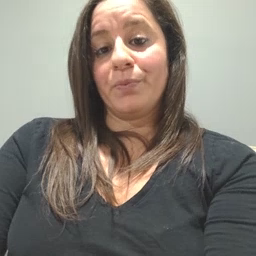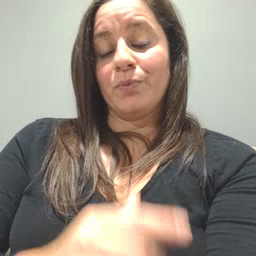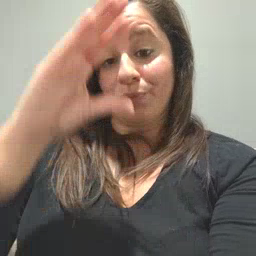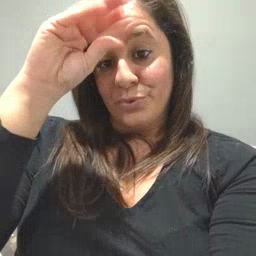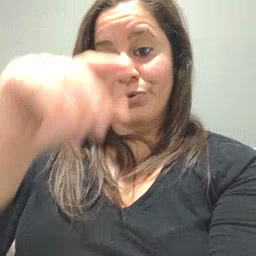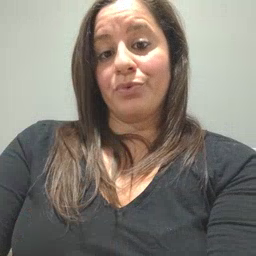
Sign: boy